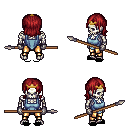
a pixel art fantasy rpg character, male body template, skeleton, blue vest, gold greaves, brunette long bangs hairstyle, gold tiara, metal gloves, black slippers, spear, four views (front, back, left, right), 2x2 character sprite sheet, small pixel art, hard edges, no anti-aliasing